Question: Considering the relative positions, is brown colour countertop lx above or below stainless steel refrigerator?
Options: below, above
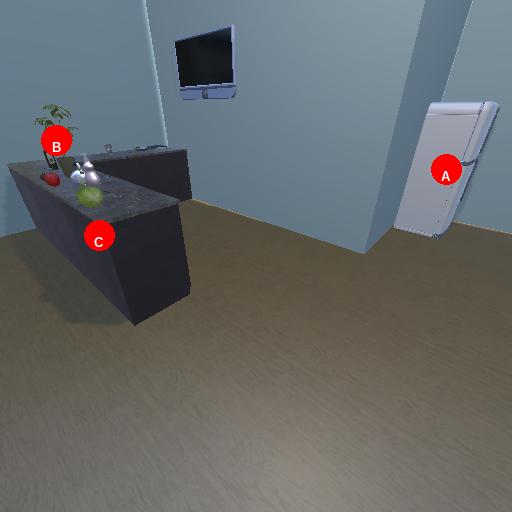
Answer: below